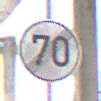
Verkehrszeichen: EndeGeschwindigkeit70
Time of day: MorningAfternoon
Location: Roofed (Suburban)
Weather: PartlyCloudy
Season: Winter
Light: Natural